Question: This is my along codes.
'''
<?=form_open_multipart('test/uploadimage/add_image',['class'=>'']);?>
<?=form_upload(['name'=>'img1','class'=>'form-control']); ?>
<?=form_input(['name'=>'add','type'=>'submit','value'=>'Add']);?>
<?php if(isset($upload_error)) echo $upload_error?>
<?=form_close(); ?>
'''
This is my in which I want to upload the image in add_image function.
'''
<?php
class Uploadimage extends MY_Controller{
function index(){
$this->load->view('test/upload_image');
}
function add_image(){
$config=[
'upload_path'=>'./uploads',
'allowed_types'=>'png|gif|jpg',
];
$this->load->library('upload',$config);
if($this->upload->do_upload()){
echo 'succee';
}
else {
echo 'failled';
$upload_error= $this->upload->display_errors();
$this->load->view('test/upload_image',compact('upload_error'));
}
}
}
?>
'''
Showing this :

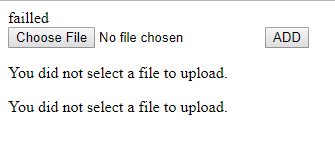
Answer: Change this line in your code.
'''
$this->upload->do_upload();
'''
with
'''
$this->upload->do_upload('img1');
'''